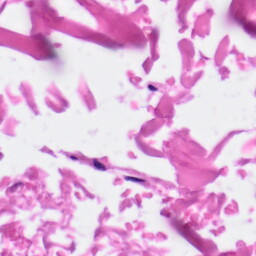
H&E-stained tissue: Skin